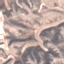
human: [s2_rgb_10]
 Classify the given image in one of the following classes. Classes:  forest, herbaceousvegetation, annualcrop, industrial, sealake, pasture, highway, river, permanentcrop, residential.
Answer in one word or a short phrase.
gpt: HerbaceousVegetation